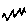
Label: zigzag